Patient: sex F, age 26
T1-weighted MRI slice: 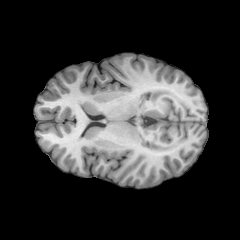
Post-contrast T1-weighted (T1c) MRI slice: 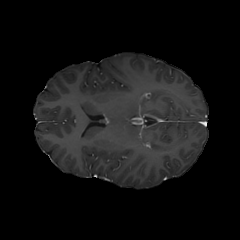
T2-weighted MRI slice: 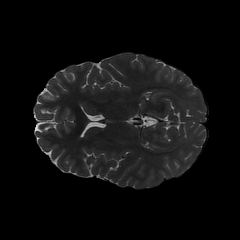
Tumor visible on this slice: no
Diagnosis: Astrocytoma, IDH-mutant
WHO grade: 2